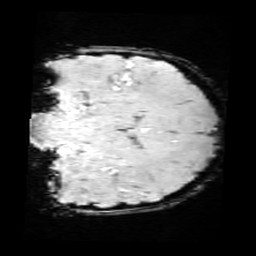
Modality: SWI
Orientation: coronal
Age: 12
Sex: male
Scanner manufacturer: siemens
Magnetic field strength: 3 T
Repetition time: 0.027 s
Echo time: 0.02 s